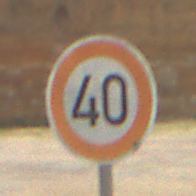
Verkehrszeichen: Geschwindigkeit40
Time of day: Midday
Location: Outdoor (Suburban)
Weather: PartlyCloudy
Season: NotSpecified
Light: Natural